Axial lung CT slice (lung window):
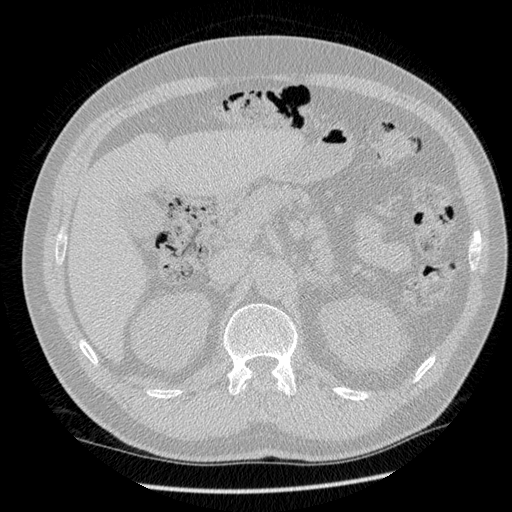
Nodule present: no